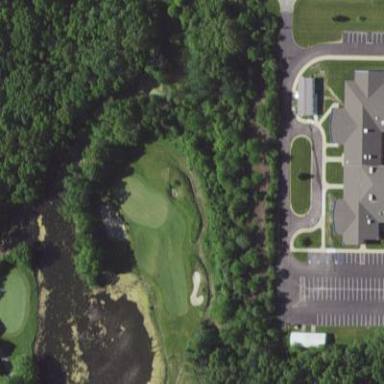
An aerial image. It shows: Water hazard on golf course. The hazard is natural water feature.